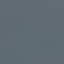
Land use / land cover class: SeaLake